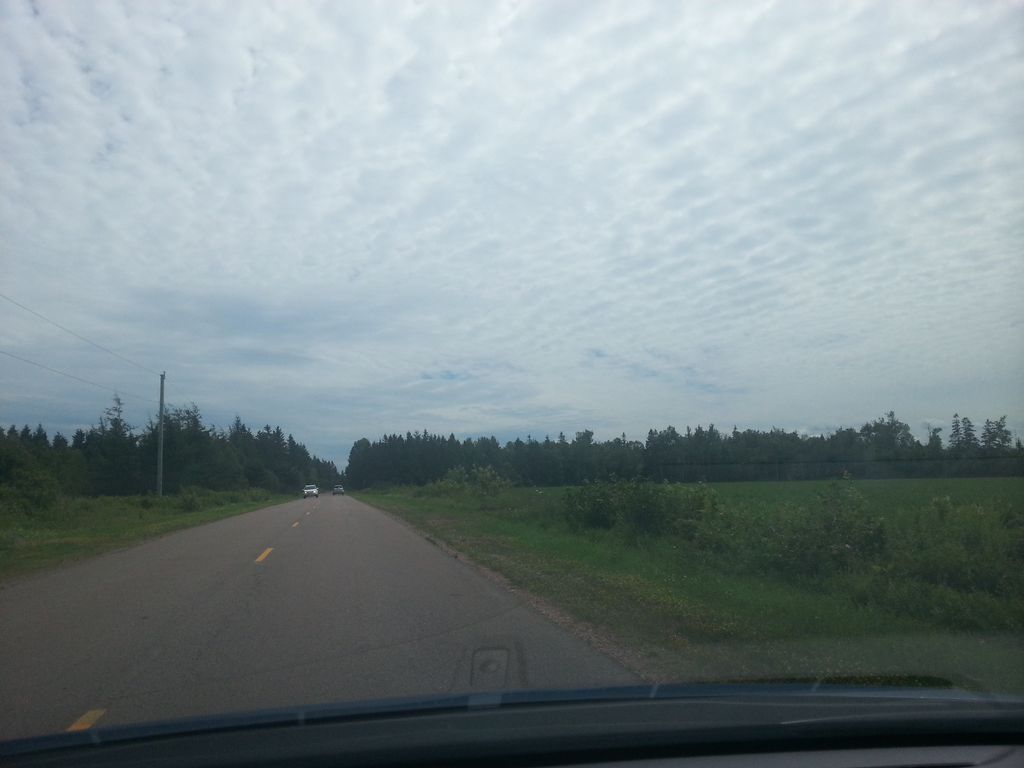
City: charlottetown